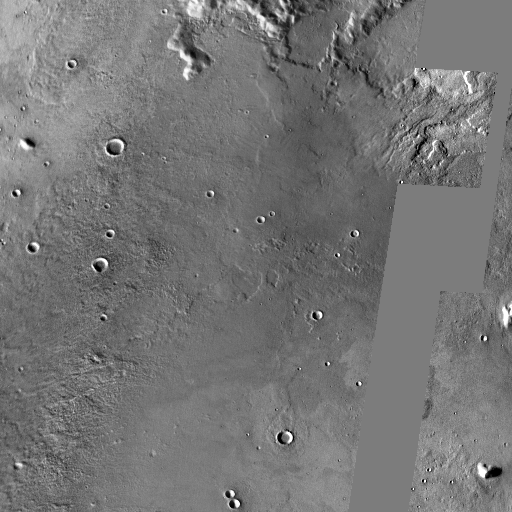
Crater classes present: Background, Other, Secondary